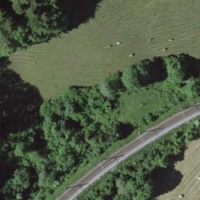
EUNIS habitat code: 52
Species observed at this site:
Mercurialis perennis